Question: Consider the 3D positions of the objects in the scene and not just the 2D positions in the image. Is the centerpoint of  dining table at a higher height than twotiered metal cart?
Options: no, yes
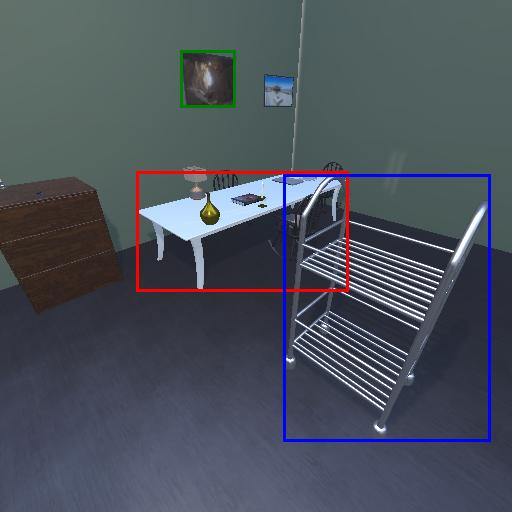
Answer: no